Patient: sex M, age 70
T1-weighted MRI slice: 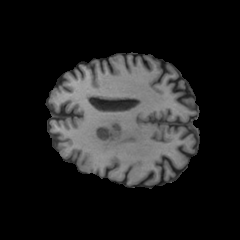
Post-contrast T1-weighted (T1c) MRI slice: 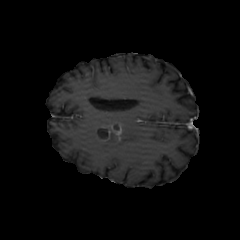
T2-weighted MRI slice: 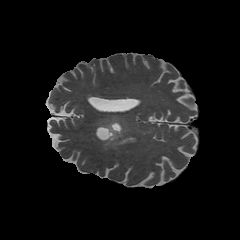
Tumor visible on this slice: yes
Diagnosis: Glioblastoma, IDH-wildtype
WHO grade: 4